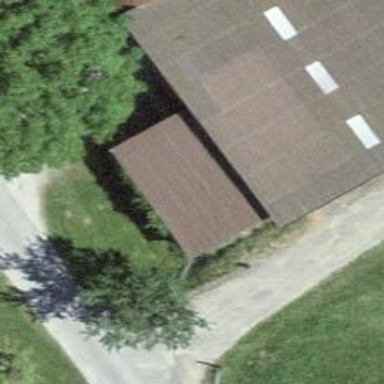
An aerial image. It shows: Garage building.